Chest X-ray. View position: PA
Patient age: 39
Patient sex: M
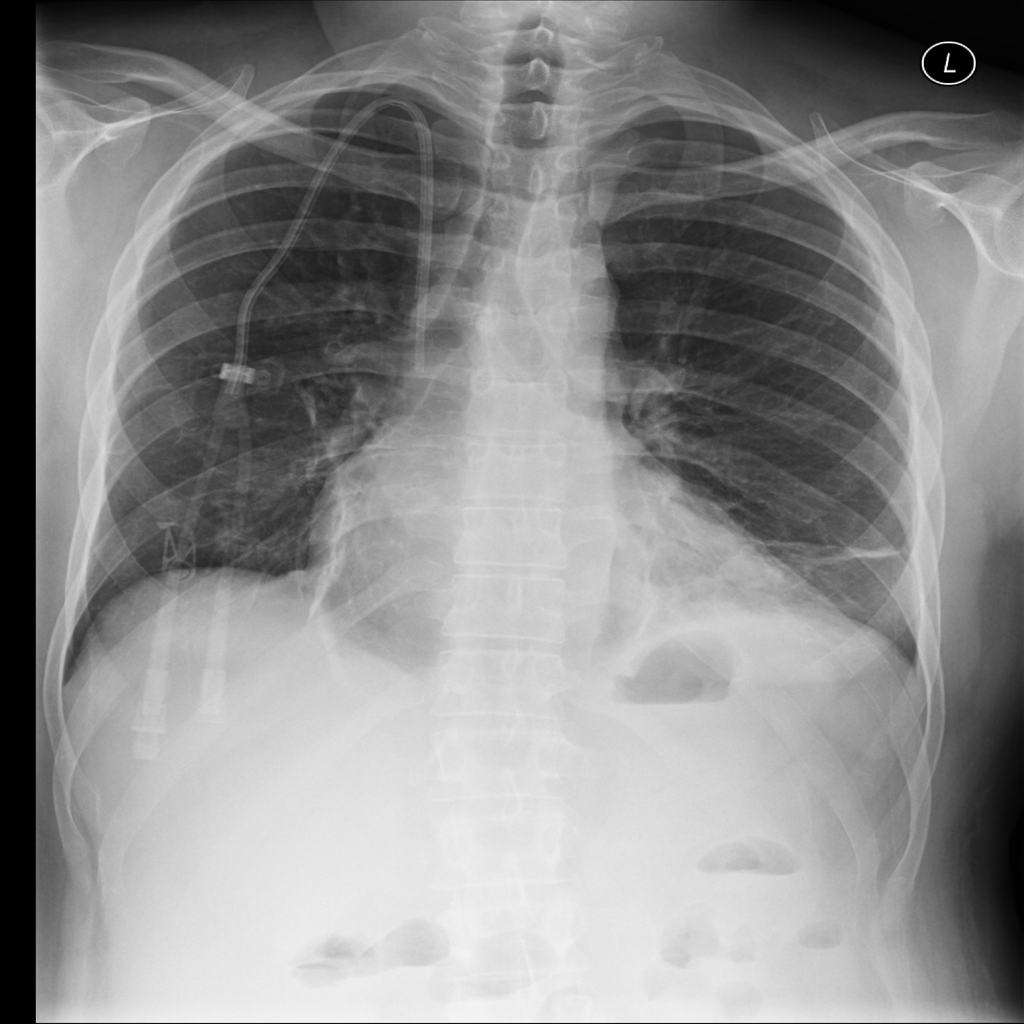
Finding: Pneumothorax